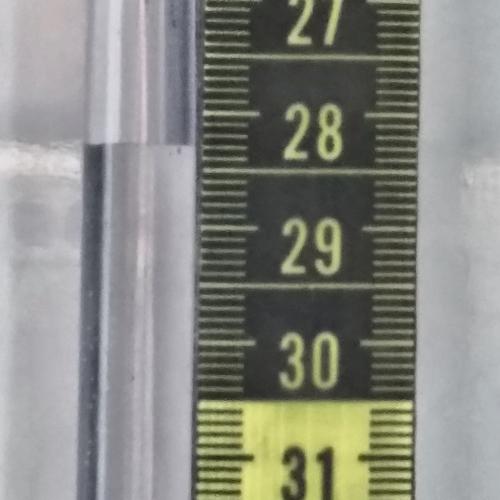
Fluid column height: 28.3 cm